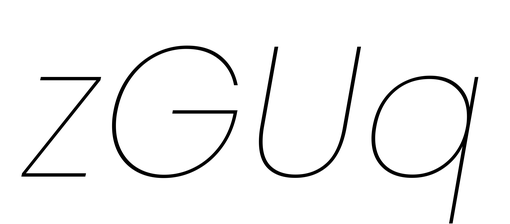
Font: Poppins-ThinItalic